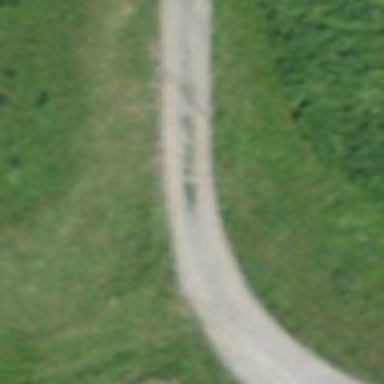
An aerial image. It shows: Track with compacted grade3 surface.